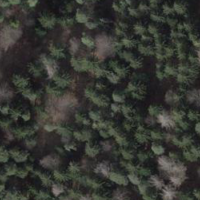
EUNIS habitat code: 43
Species observed at this site:
Lathyrus vernus
Fagus sylvatica